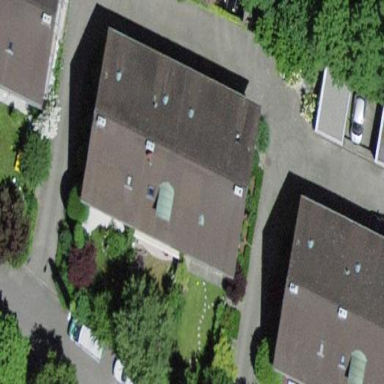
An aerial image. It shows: Terrace building with gabled roof.